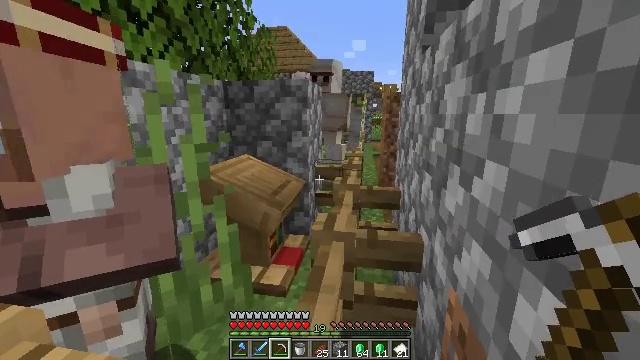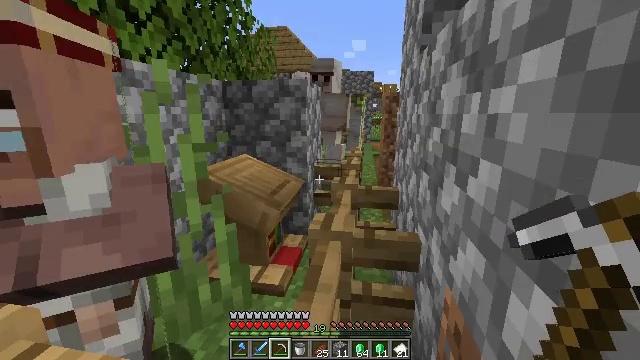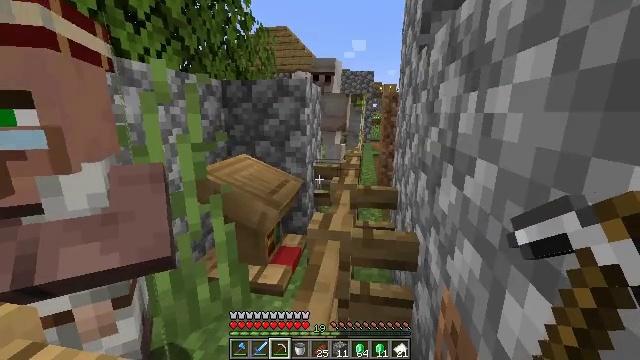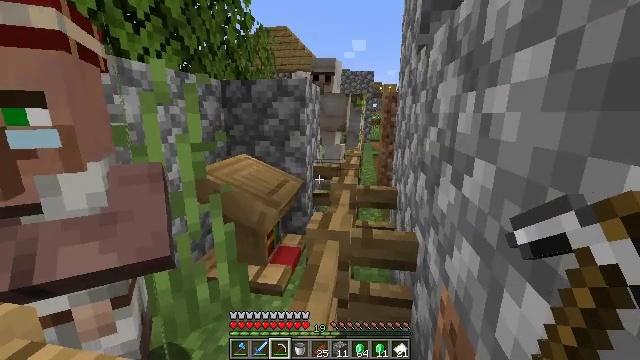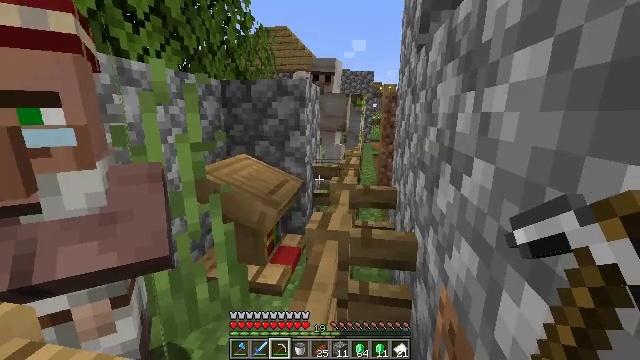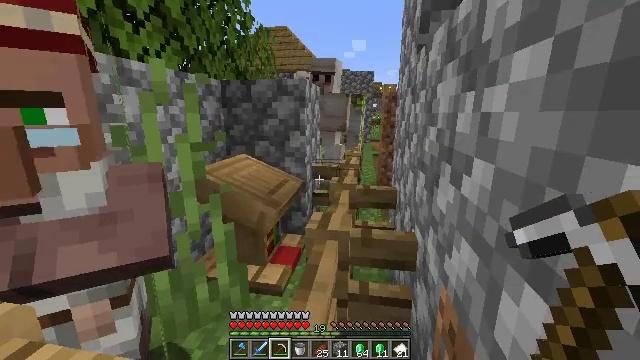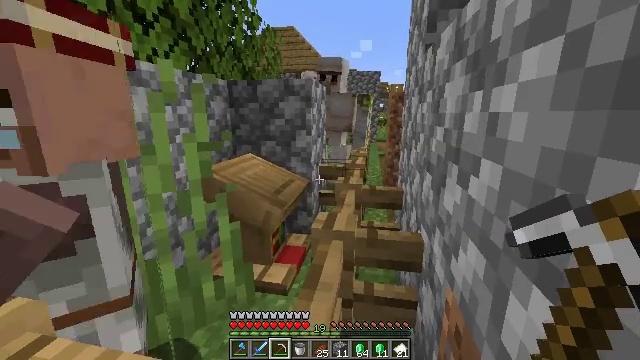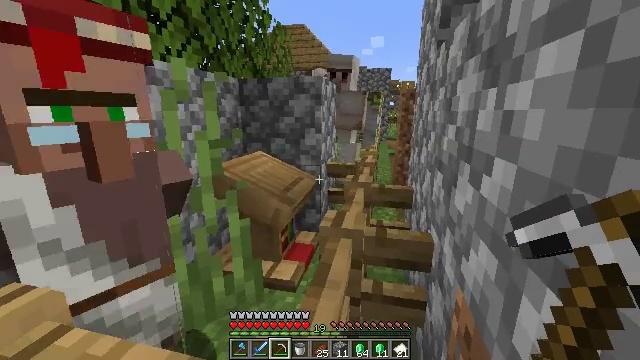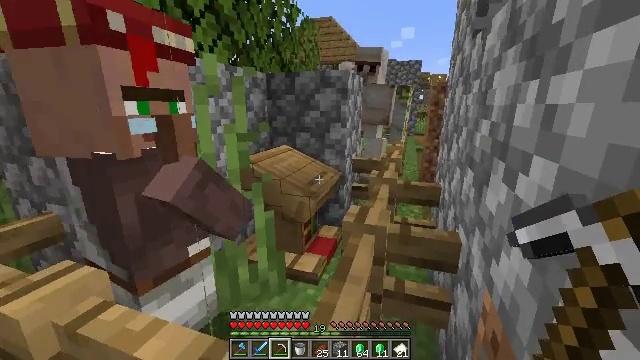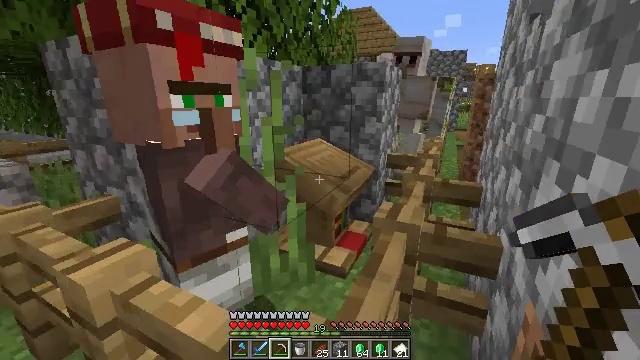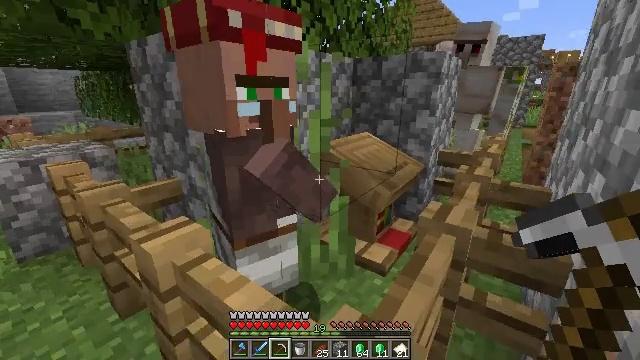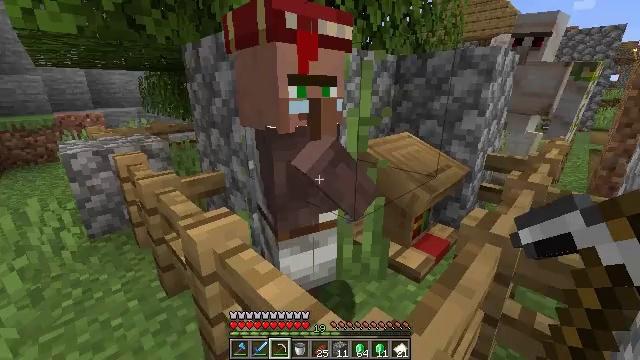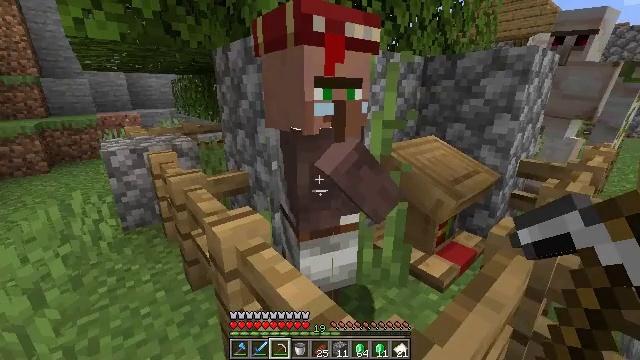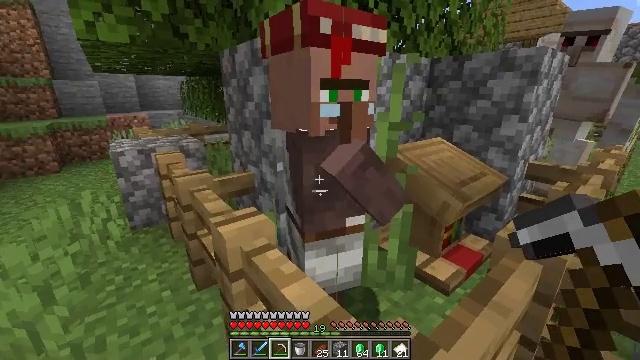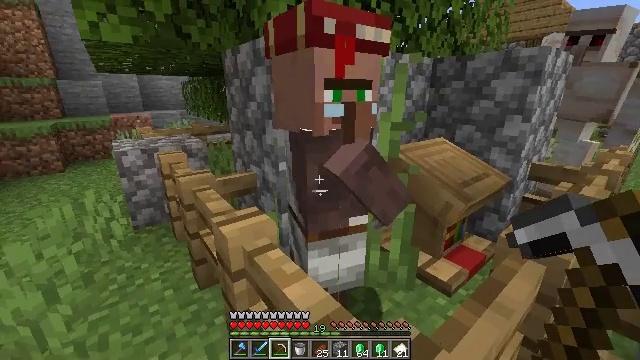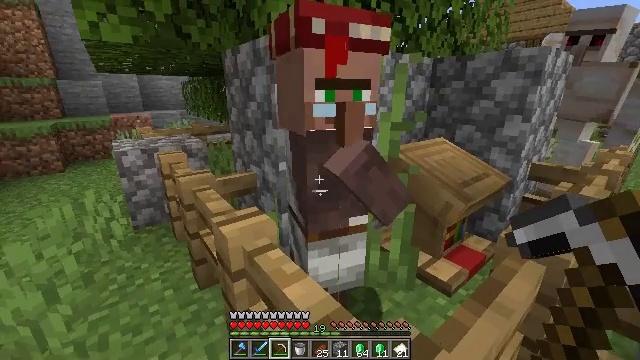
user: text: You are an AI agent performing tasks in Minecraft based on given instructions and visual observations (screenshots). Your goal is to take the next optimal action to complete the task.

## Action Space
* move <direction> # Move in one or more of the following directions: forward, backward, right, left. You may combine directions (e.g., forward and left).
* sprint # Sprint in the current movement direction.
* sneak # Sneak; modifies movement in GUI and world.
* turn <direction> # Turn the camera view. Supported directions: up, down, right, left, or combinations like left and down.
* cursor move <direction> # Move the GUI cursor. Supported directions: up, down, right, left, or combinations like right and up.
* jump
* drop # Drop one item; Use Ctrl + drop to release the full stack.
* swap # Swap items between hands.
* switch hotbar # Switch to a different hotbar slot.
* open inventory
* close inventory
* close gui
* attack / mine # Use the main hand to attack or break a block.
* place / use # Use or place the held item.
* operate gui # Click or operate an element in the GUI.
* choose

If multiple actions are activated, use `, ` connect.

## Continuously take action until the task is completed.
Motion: motion action
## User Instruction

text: Create a lantern at the crafting table.
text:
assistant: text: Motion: no_op
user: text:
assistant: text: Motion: no_op
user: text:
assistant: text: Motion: no_op
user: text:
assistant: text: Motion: no_op
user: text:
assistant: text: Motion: no_op
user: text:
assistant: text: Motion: turn left
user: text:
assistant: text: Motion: turn left
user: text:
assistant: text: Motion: turn left and down
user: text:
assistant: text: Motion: turn left and down
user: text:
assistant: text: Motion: turn left and down
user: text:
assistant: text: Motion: turn left
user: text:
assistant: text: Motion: turn left
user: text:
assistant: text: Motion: turn left
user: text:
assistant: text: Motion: no_op
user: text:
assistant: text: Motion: no_op
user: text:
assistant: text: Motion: no_op
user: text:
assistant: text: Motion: turn up
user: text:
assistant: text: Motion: turn right and up
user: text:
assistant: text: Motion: turn right and up
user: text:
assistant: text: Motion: no_op
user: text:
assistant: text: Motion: no_op
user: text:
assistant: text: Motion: use / place
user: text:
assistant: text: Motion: use / place
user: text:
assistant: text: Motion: use / place
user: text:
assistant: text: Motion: no_op
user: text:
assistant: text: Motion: no_op
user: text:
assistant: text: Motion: no_op
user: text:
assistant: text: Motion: no_op
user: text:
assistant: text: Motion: no_op
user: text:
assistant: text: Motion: no_op